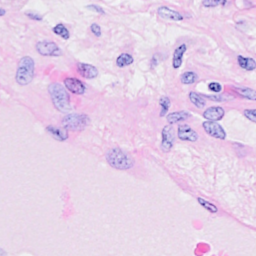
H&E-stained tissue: Breast